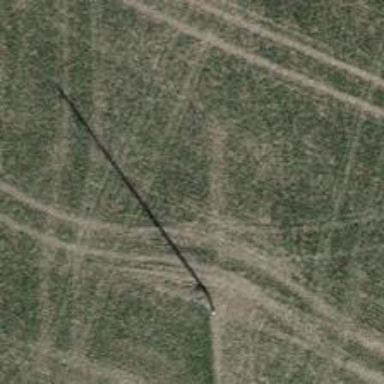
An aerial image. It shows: Power pole.